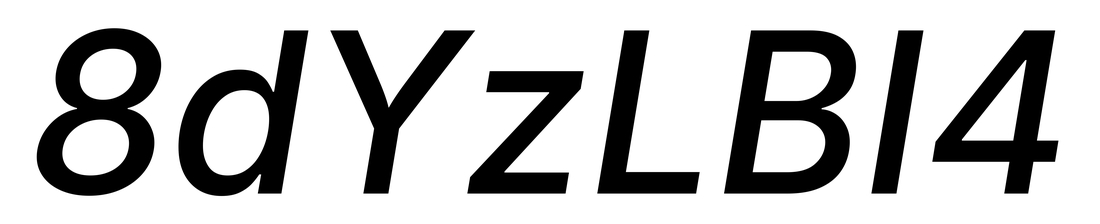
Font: Inter-Italic_Medium_Italic